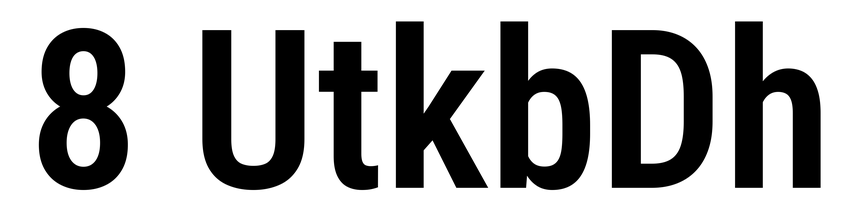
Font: Roboto_Condensed_SemiBold